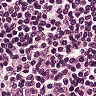
Metastatic tissue present: no